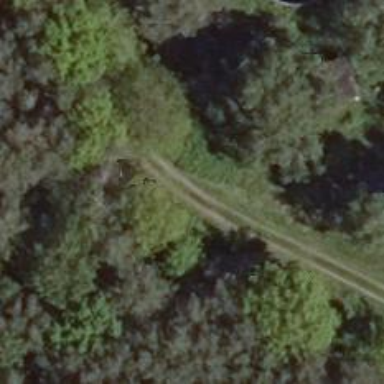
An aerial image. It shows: Dirt track road with grade 4 tracktype.